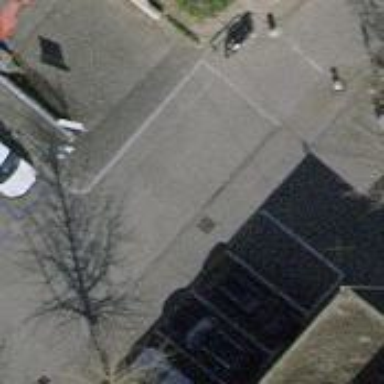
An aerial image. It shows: Asphalt pedestrian road.